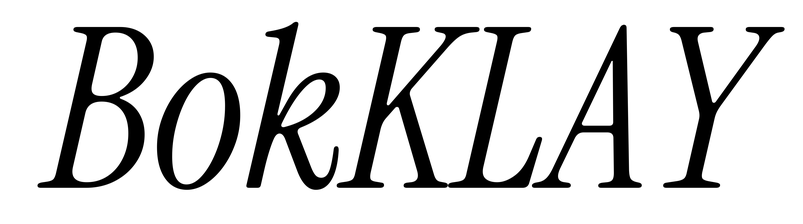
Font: InstrumentSerif-Italic